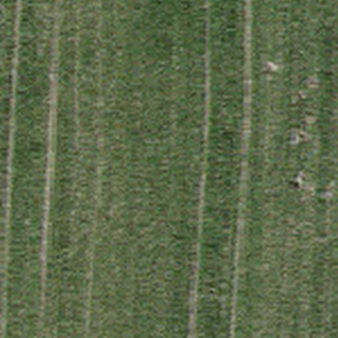
Label: other